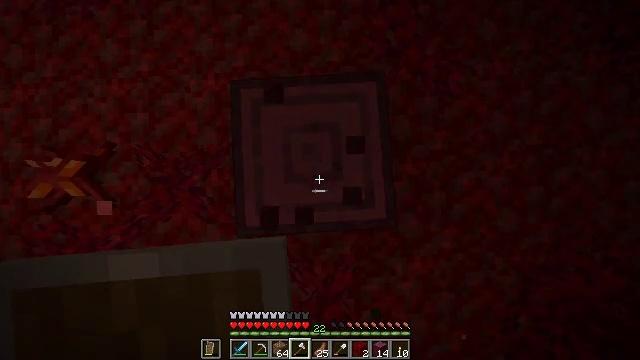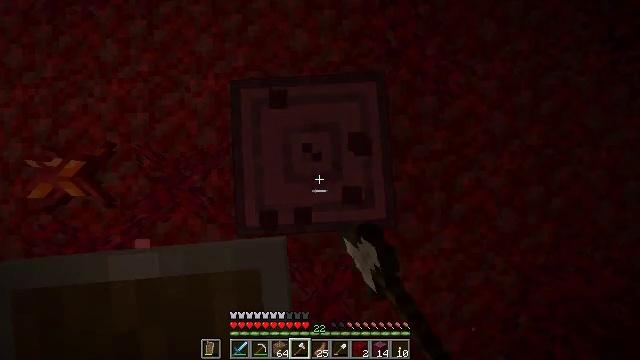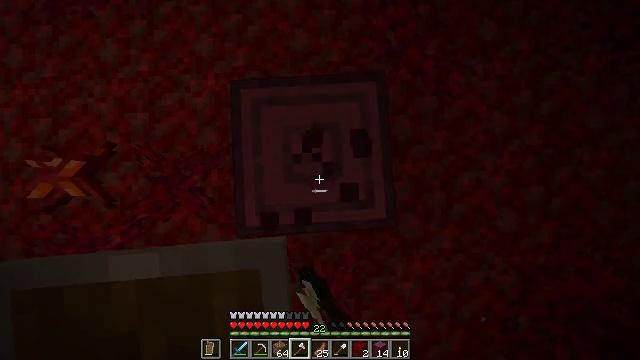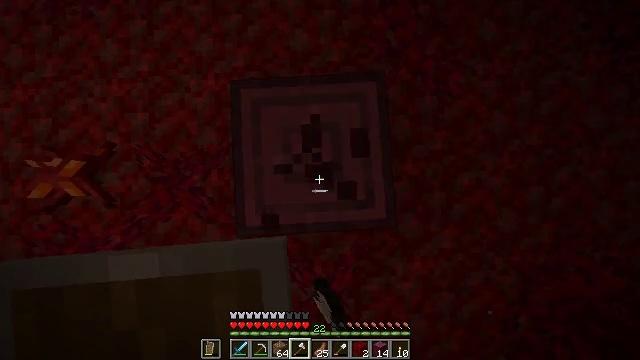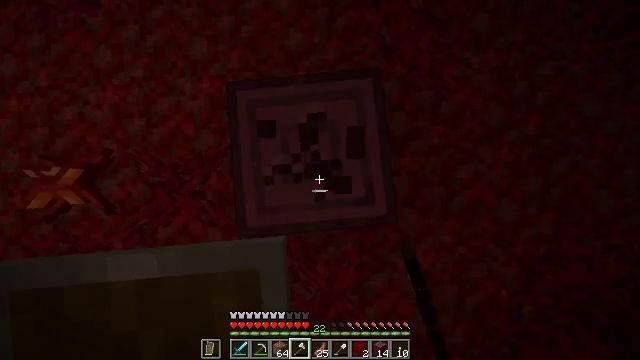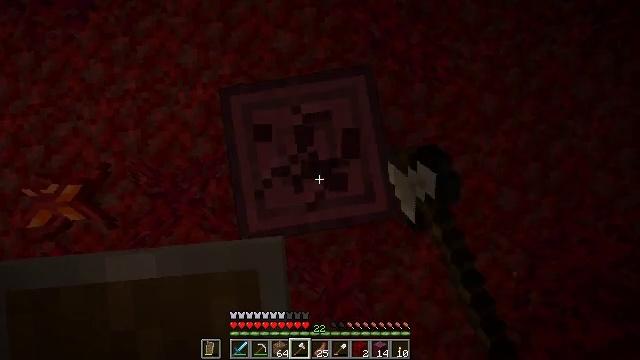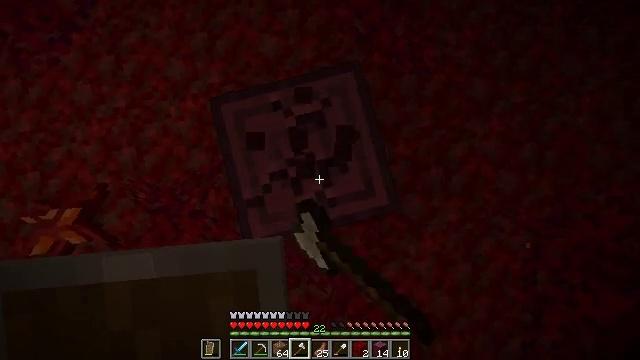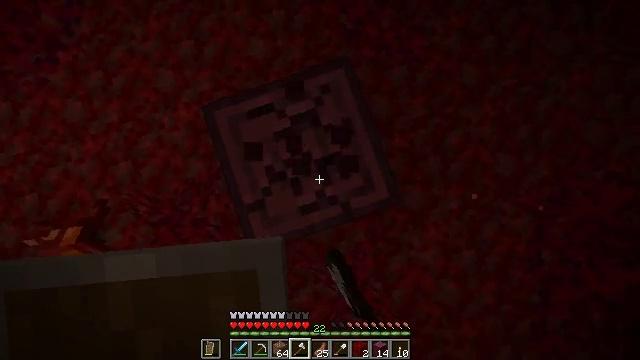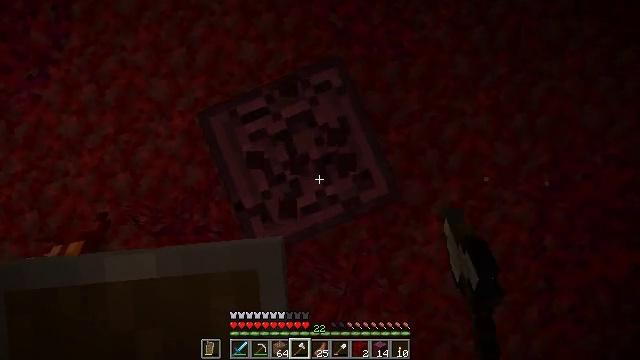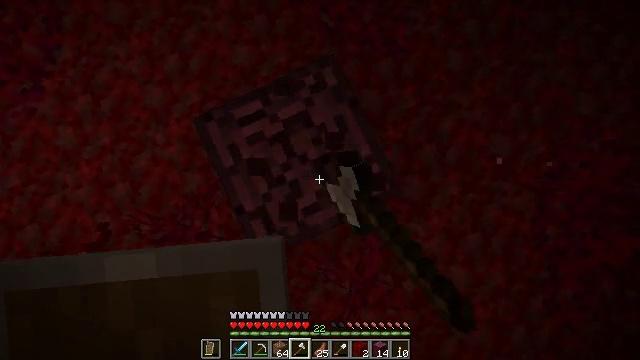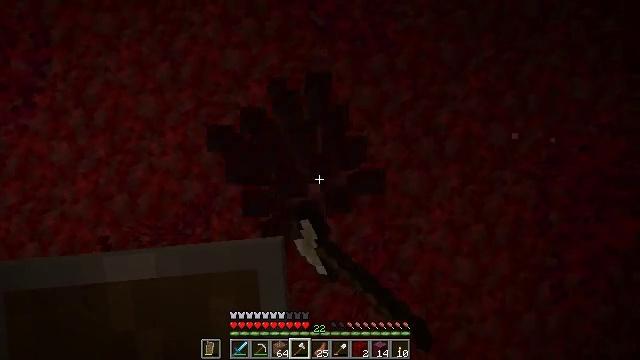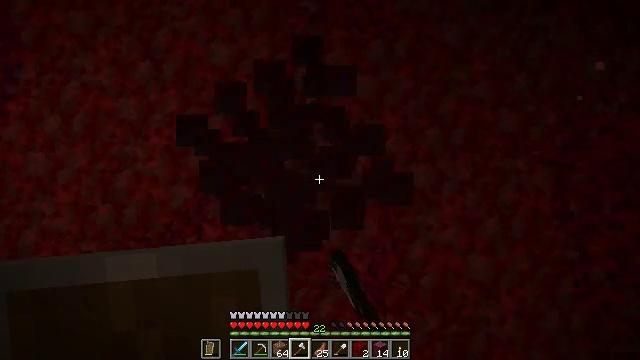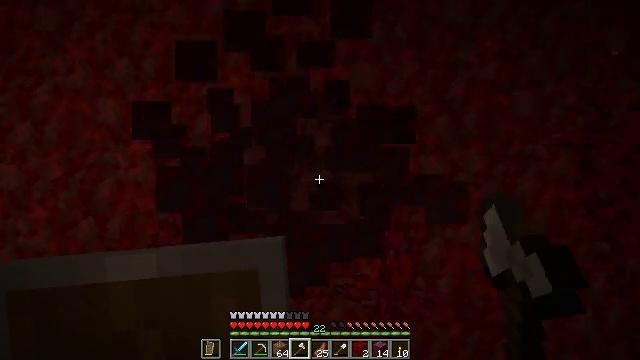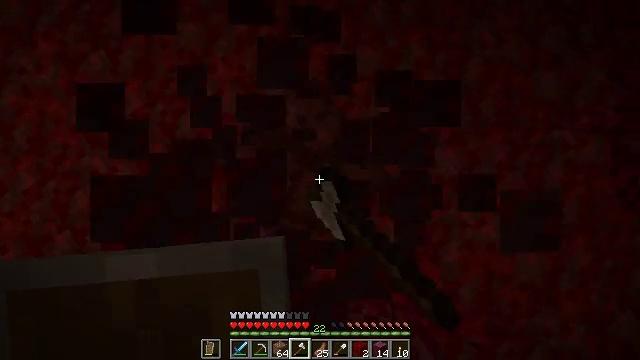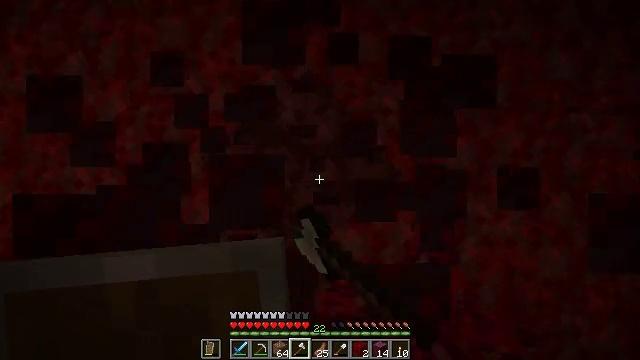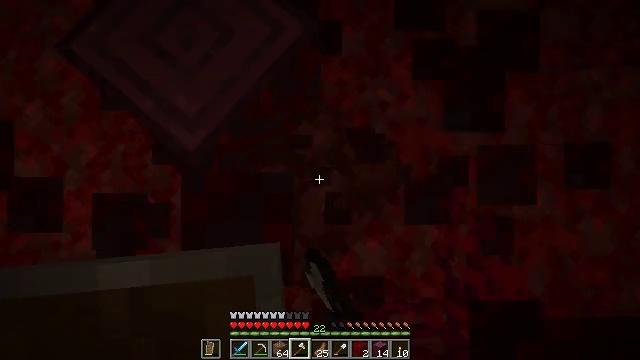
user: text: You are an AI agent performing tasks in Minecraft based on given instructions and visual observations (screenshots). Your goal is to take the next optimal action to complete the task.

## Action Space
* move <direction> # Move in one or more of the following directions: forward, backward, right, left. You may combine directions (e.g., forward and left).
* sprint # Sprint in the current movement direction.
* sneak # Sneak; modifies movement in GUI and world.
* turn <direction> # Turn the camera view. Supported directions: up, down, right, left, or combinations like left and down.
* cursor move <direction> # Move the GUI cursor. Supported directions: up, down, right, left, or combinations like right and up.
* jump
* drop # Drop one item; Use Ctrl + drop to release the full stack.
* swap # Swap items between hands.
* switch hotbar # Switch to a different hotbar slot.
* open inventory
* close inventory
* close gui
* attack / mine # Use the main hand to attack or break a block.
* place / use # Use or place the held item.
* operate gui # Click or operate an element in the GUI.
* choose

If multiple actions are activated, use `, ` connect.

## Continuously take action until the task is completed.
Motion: motion action
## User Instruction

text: Mine the crimson stem in the Nether.
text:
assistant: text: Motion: attack / mine
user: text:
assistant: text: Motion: attack / mine
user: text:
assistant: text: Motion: attack / mine
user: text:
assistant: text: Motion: turn right, attack / mine
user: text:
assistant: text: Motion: turn right, attack / mine
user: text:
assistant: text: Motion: turn right, attack / mine
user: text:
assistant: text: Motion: turn right, attack / mine
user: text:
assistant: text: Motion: turn right, attack / mine
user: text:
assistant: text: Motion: turn right, attack / mine
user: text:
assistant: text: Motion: turn right, attack / mine
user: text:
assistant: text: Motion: turn right, attack / mine
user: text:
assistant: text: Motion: move left, turn right, attack / mine
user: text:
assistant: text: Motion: move left, turn right, attack / mine
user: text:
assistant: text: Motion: move left, turn right, attack / mine
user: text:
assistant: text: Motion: turn right and up, attack / mine
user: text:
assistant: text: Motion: turn right and up, attack / mine
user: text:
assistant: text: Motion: turn right and up
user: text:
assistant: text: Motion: turn right and up
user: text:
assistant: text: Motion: turn right and up
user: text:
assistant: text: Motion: turn right and up
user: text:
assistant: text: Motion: turn left and up
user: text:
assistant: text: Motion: turn left and up
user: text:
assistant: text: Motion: turn left and up
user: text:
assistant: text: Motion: move forward, turn left and up
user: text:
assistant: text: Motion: move forward, turn left and up
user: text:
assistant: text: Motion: move forward, turn left and up
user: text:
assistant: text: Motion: turn left
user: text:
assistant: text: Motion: turn left
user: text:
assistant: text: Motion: move forward
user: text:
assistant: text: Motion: move forward